Question:
Well I'm using viewpager. I am creating views with this:
'''
public class CrimePagerActivity extends FragmentActivity {
@Override
public void onCreate(Bundle savedInstanceState) {
super.onCreate(savedInstanceState);
FragmentManager fm = getSupportFragmentManager();
mViewPager.setAdapter(new FragmentStatePagerAdapter(fm) {
@Override
public int getCount() {
return mSorus.size();
}
@Override
public Fragment getItem(int sorusirasi) {
return fragment.newInstance(sorusirasi);
}
});
'''
I want to know which view is shown. Normally I can call 'ViewPager.getCurrentItem()' in a 'FragmentActivity' but I learn which view is currentitem.
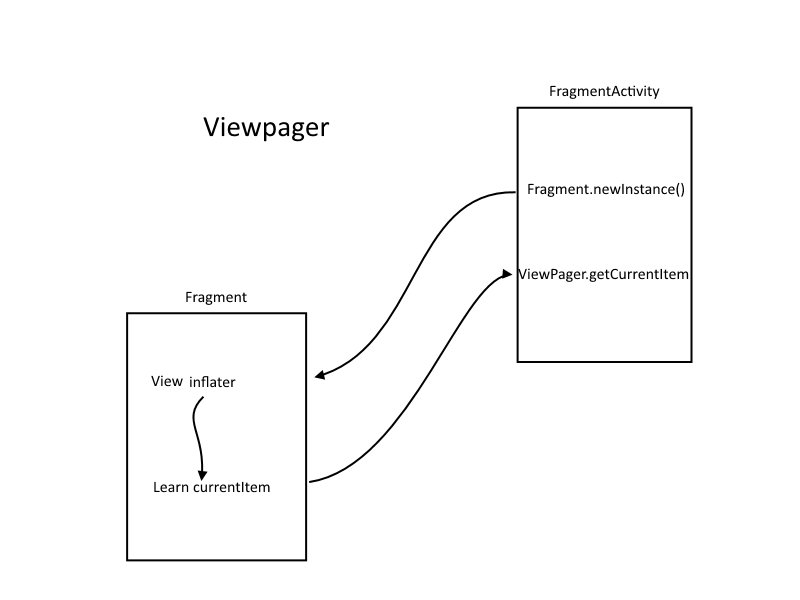
Answer: In my case ,I have viewpager in fragmentactivity and add child fragment in view pager,and get the position of viewpager in child fragment like this:
In adapter's getItem:
'''
@Override
public Fragment getItem(int position) {
Log.d("Click>>",">>"+position+" >>> "+position);
return OfferSingleFragment.newInstance(position);
}
'''
And In OfferSingleFragment:
'''
public static OfferSingleFragment newInstance(String string) {
OfferSingleFragment f = new OfferSingleFragment();
Bundle args = new Bundle();
args.putString("pos",string);
f.setArguments(args);
return f;
}
'''
And In OnCreateView:
'''
@Override
public View onCreateView(LayoutInflater inflater, ViewGroup container,
Bundle savedInstanceState) {
// TODO Auto-generated method stub
View v = inflater.inflate(R.layout.single_layout,container,false);
View txt = v.findViewById(R.id.txt_title_singlelayout);
String t = getArguments().getString("pos") ;
Log.d("OnCreateView",">>"+t);
((TextView)txt).setText("Position"+">>"+t);
return v;
}
'''
That's all.Hope it will help..